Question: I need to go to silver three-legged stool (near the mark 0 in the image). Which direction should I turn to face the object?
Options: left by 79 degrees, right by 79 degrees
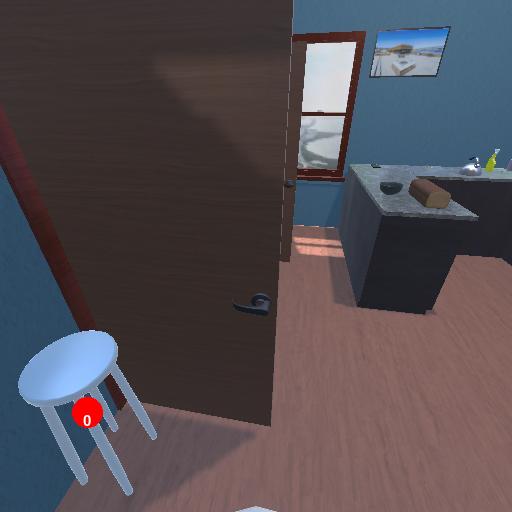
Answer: left by 79 degrees